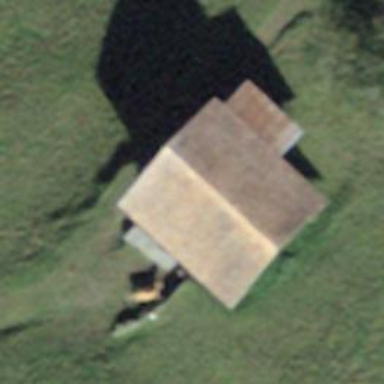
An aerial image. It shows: Barn.